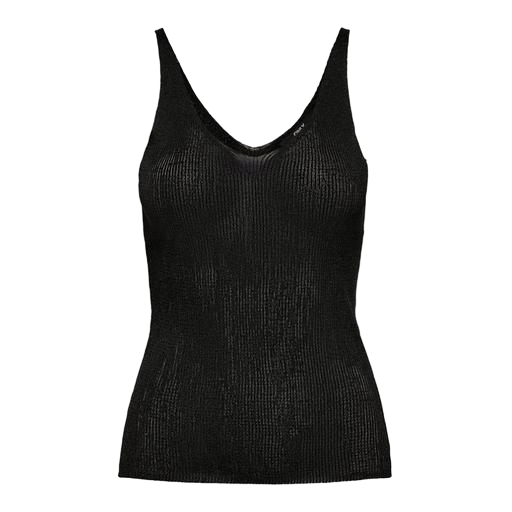
black micro pleat tank top, black micro pleat jersey tank top, black v-neck top only macy, white background